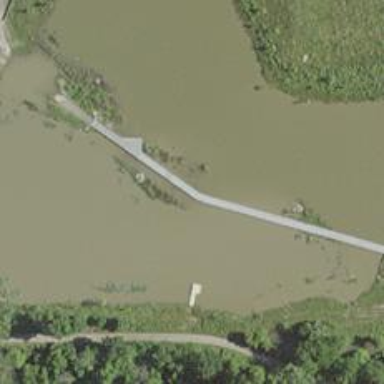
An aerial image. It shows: Path.